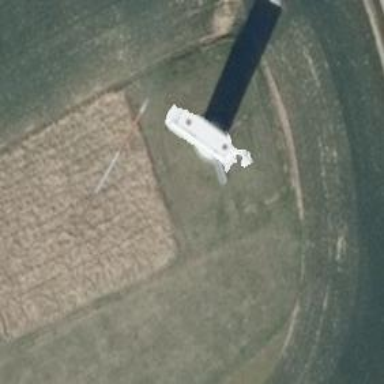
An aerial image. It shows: Wind generator with horizontal axis. The wind turbine is from Vestas.